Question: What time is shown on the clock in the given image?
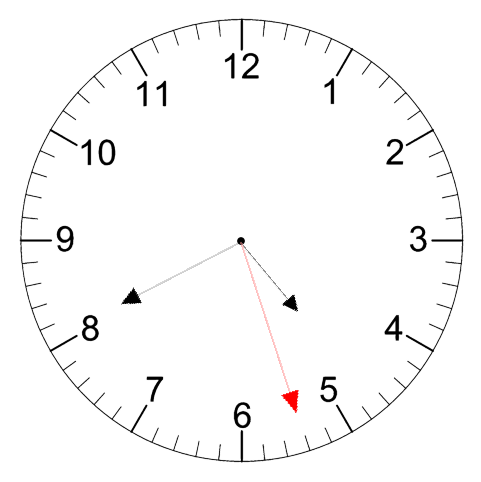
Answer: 04:40:27